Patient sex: F
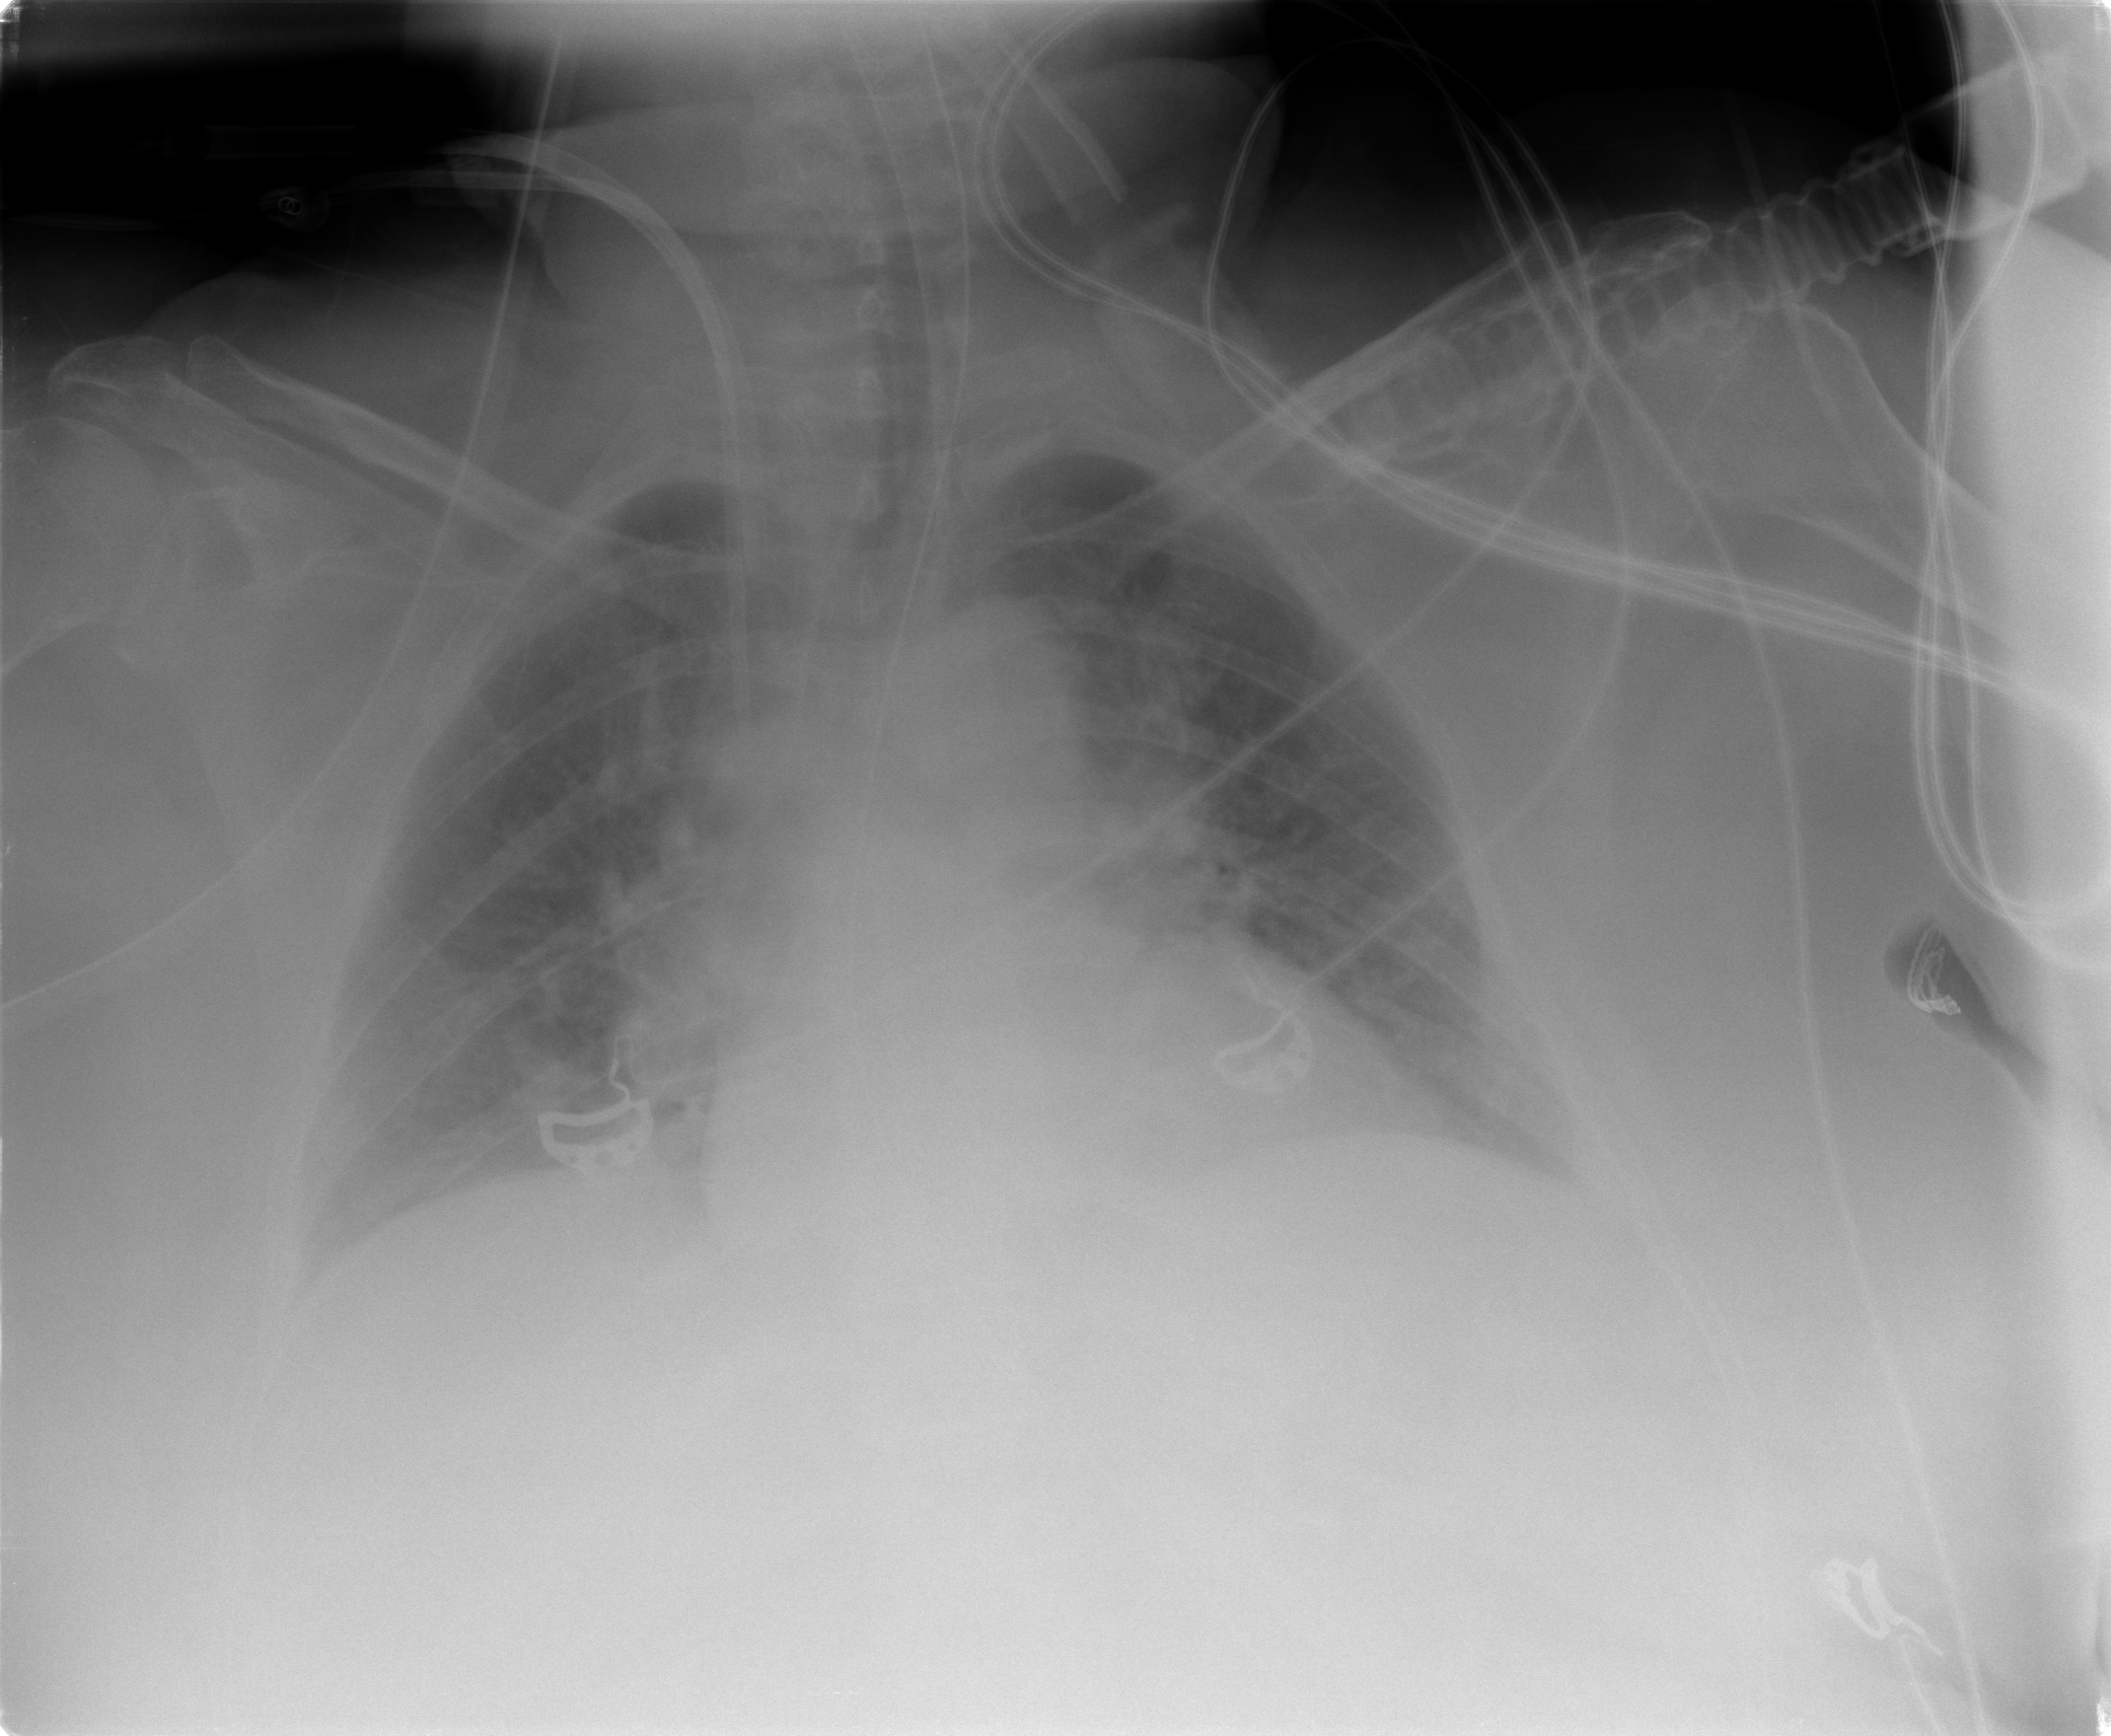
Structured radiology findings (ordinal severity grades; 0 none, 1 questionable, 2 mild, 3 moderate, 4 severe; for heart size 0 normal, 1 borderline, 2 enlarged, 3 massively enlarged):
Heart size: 0
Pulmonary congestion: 2
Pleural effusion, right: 0
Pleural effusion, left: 0
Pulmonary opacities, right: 0
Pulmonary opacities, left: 0
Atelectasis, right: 0
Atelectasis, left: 0